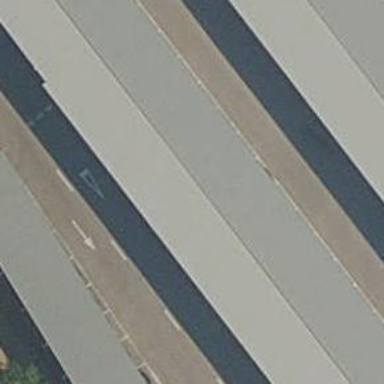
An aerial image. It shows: Carport structure.